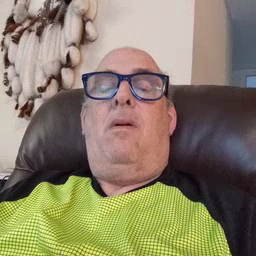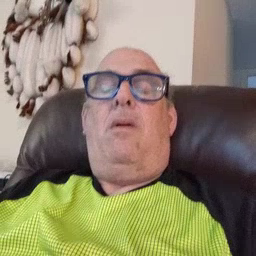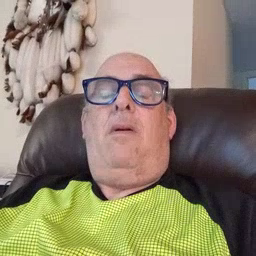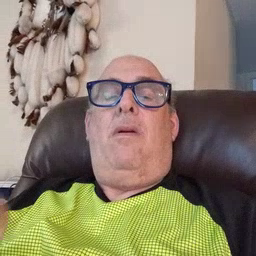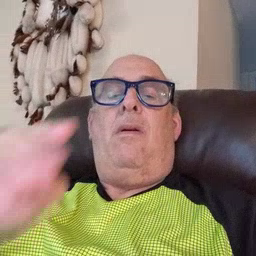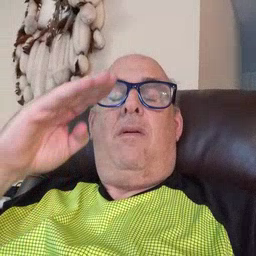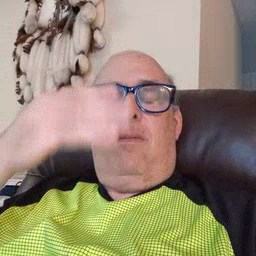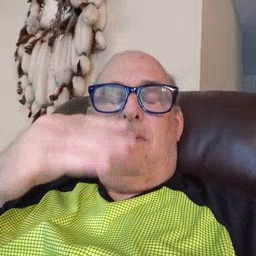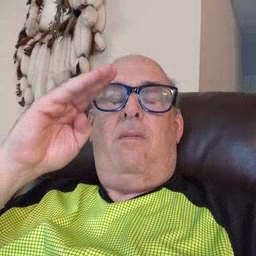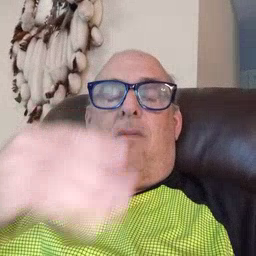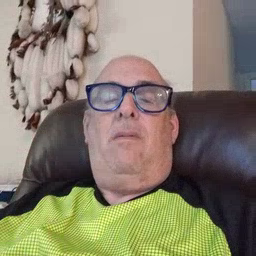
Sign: sleepy